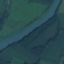
Land use / land cover: River